Question: I need an expression to match the Neo4j node that satisfies two or more relations. I've tried the following:
'''
MATCH (p:pm{name: 'G1'})-[:HAS]->(e:en{name:'GREY1'})-[:WITH]-(a:RED2),
(p:pm{name: 'G1'})-[:HAS]->(e:en{name:'GREY2'})-[:WITH]-(a:RED2)
RETURN a
MATCH (p)--(a)--(e)
WHERE (p:pm{name: 'G1'})-[:HAS]->(e:en{name:'GREY1'})-[:WITH]-(a:RED2) AND
(p:pm{name: 'G1'})-[:HAS]->(e:en{name:'GREY2'})-[:WITH]-(a:RED2)
RETURN a
'''
but I am getting no nodes returned, both the match statements work individually
[HOW TO CALL RED2]
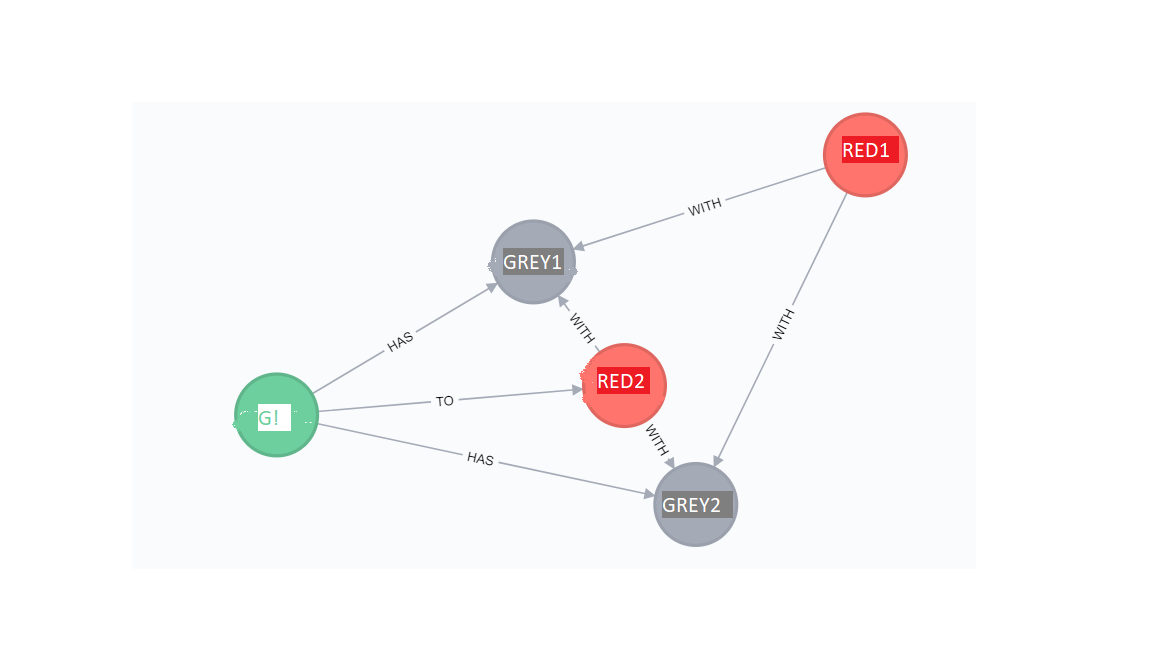
Answer: This query will give you the following response:
'''
MATCH (p:pm{name: 'G1'})-[:HAS]->(e1:en{name:'GREY1'})-[:WITH]-(a:RED2),
(p:pm{name: 'G1'})-[:HAS]->(e2:en{name:'GREY2'})-[:WITH]-(a:RED2)
RETURN a
'''
here is the flow:
from G1 node to GREY1 and GREY2 by relation HAS, now that you have reached those nodes any RED2 node that has WITH relationship with GREY1 and GREY2 will be returned as a.
if you need to preserve the relationship of G1 with RED2, you must include TO relationship too in the query.
so your query should be:
'''
'MATCH (p:pm{name: 'G1'})-[:HAS]->(e1:en{name:'GREY1'})-[:WITH]-(a:RED2),
(p:pm{name: 'G1'})-[:HAS]->(e2:en{name:'GREY2'})-[:WITH]-(a:RED2),
(P:pm{name:'G1'})-[:TO]->(a:RED2)
RETURN a'
'''